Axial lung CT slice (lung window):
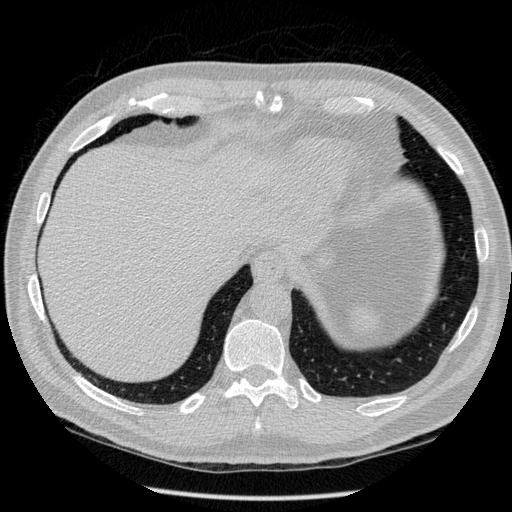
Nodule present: no